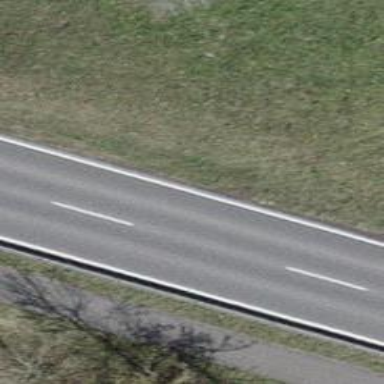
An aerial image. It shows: Asphalt road classified as primary highway.